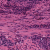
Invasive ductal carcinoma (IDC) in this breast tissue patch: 0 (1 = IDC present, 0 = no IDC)